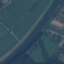
Land use / land cover class: River